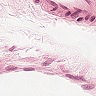
Metastatic tissue present: no